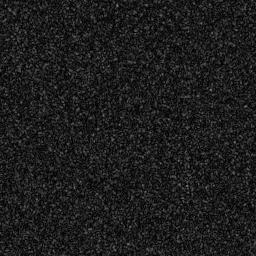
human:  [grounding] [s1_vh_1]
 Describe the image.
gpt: In the satellite image, there is  <ref>1 medium ship </ref> <box>[[55, 56, 68, 71, 0]]</box> located at center,  <ref>2 medium ship </ref> <box>[[1, 0, 11, 13, 0], [21, 0, 32, 11, 0]]</box> located at top left.